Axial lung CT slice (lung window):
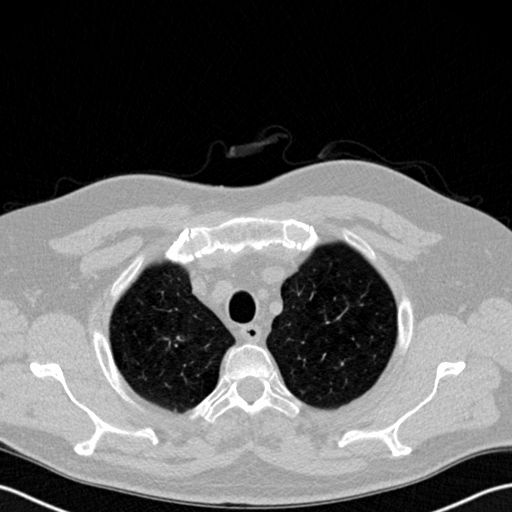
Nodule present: no